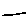
Label: line